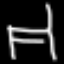
Label: chair